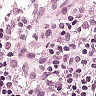
Metastatic tissue present: no